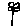
Label: flower